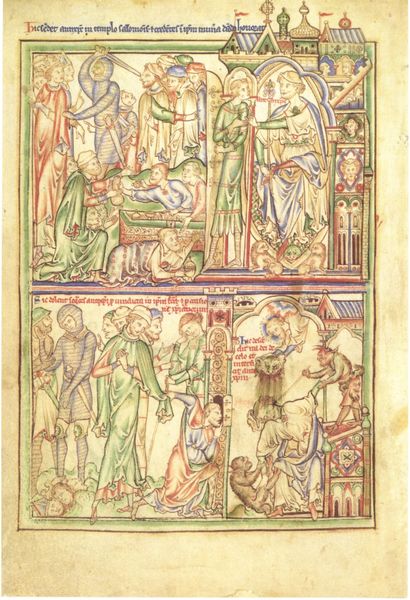
Titel: Apokalypse Bilderbuch
Institution: New York, Pierpont Morgan Library
Schlagwörter: blau, gelb, grün, stadt, bunt, hell, männer, szene, zeichnung, rahmen, kirche, mantel, farbig, bilder, rahmung, könig, tor, palast, seite, schwert, text, ritter, mittelalter, handschrift, dämonen, zonen, buchmalerei, zimelie